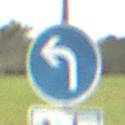
Verkehrszeichen: VorgeschriebeneFahrtrichtungLinks
Zusatzzeichen unten: MehrspurigeFahrzeugeFrei9
Umgebung: Outdoor, Suburban
Tageszeit: MorningAfternoon
Wetter: PartlyCloudy
Licht: Natural
Jahreszeit: NotSpecified
Kontrast: HighContrast